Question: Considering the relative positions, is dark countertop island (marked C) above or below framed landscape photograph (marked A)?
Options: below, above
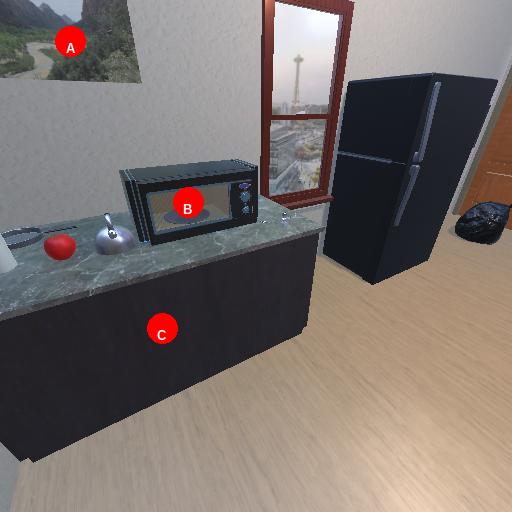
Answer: below